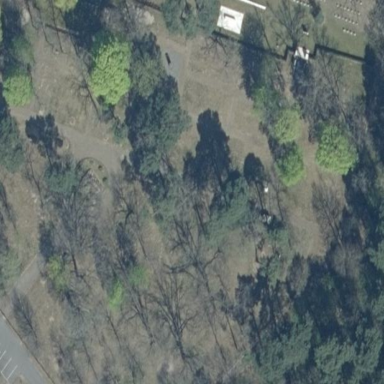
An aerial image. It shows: Cemetery.